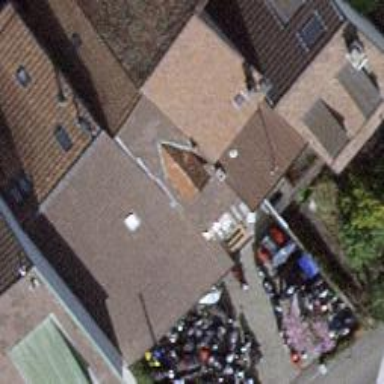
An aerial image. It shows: Motorcycle shop.